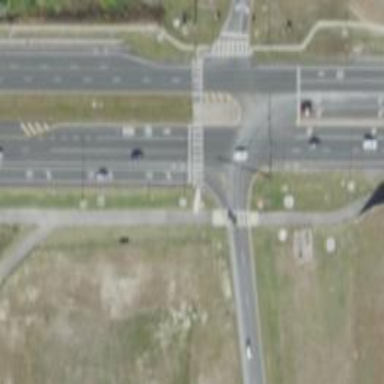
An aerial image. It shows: Marked crossing on cycleway road.